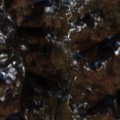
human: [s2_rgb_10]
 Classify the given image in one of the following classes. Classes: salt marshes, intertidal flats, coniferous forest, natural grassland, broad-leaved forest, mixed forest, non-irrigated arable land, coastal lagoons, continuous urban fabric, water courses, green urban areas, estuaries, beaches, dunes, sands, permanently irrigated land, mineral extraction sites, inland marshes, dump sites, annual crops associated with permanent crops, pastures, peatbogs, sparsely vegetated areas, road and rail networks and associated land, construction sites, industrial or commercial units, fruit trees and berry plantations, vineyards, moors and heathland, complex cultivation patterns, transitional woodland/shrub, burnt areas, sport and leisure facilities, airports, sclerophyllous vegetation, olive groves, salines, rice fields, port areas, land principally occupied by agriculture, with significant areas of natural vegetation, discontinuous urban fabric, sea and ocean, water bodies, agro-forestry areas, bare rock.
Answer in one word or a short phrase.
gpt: land principally occupied by agriculture, with significant areas of natural vegetation, broad-leaved forest, natural grassland, transitional woodland/shrub